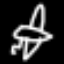
Label: airplane